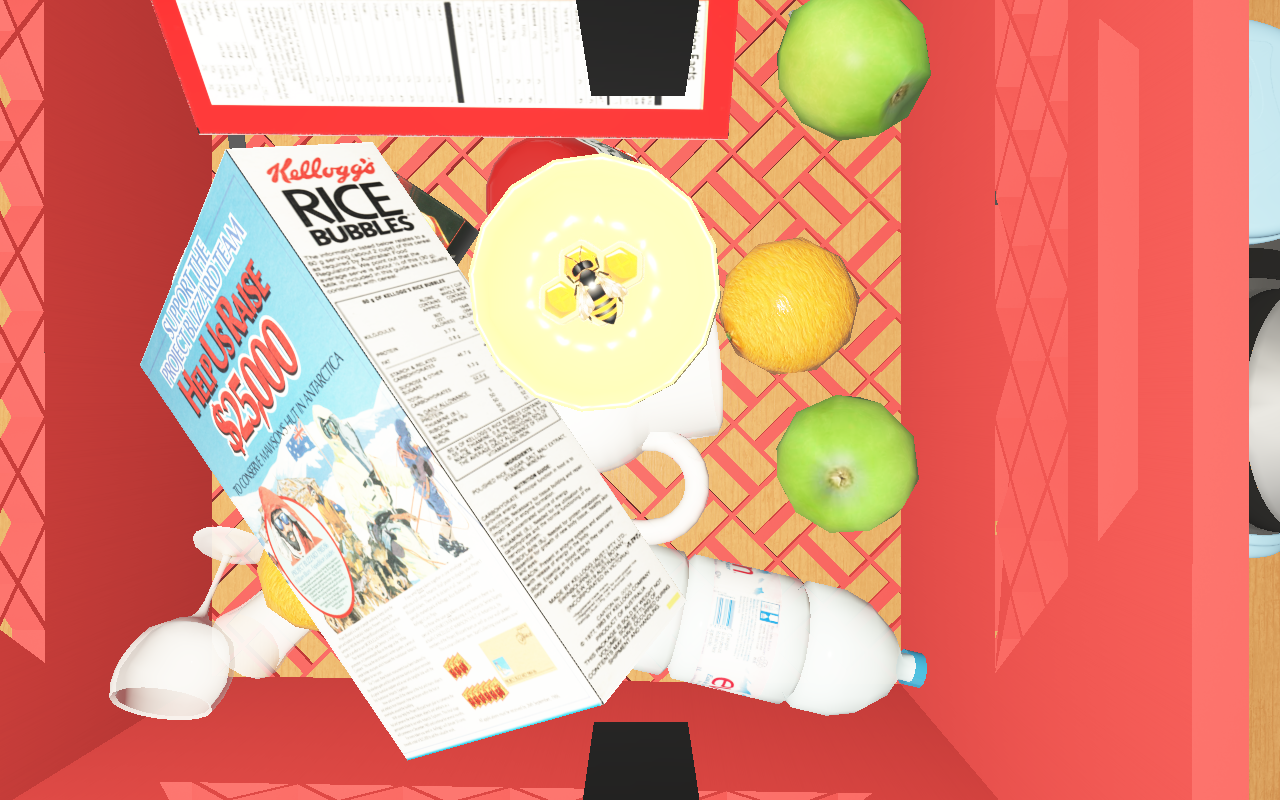
Objects in the scene:
water bottle
apple
orange
orange
spoon
wineglass
honey jar
jam jar
cereal box
cereal box
biscuit box